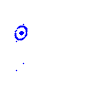
Particle: proton